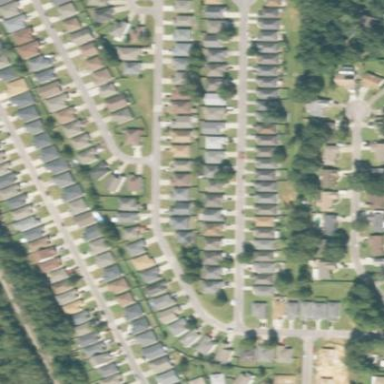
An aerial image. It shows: Residential area consisting of single-family homes.